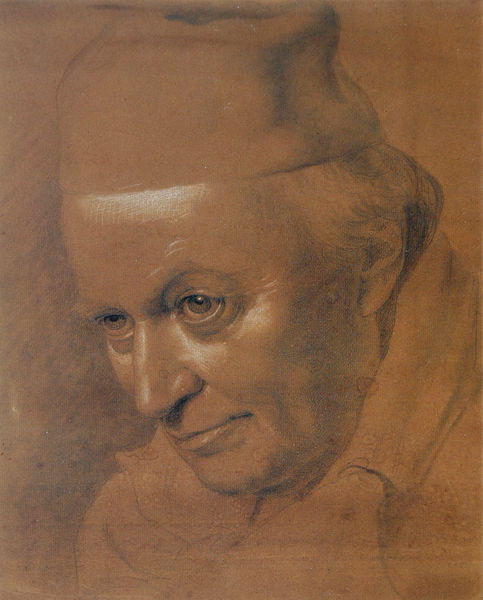
Titel: Joseph Anton Koch
Künstler: Philipp Veit
Institution: (Privatbesitz)
Schlagwörter: gemälde, haut, kopf, mann, schatten, braun, haar, hut, kreide, licht, mund, nase, ohr, pastell, profil, schwarz, skizze, stirn, weiss, zeichnung, blick, rot, haube, alt, kappe, mütze, augen, falten, gesicht, kragen, rembrandt, bildnis, hals, portrait, porträt, kirche, auge, haare, mantel, augenbrauen, kinn, lippen, renaissance, kopfbedeckung, lächeln, relief, wangen, alter mann, studie, graphik, schattierung, sepia, bischof, falte, brauen, büste, glanz, pupillen, maler, mimik, robe, wange, lider, ohrläppchen, belichtung, kohle, kupfer, hell-dunkel, stirnfalten, halbprofil, runzeln, iris, einfarbig, rötlich, naturalistisch, freundlich, geistlich, rötel, bleistifft, lebendig, silberstift, kreidezeichnung, höhung, weißhöhung, lid, stirnrunzeln, chiascuro, porträt portrait zeichnung röt, schulterstück